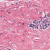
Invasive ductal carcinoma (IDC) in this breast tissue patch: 0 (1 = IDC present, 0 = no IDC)